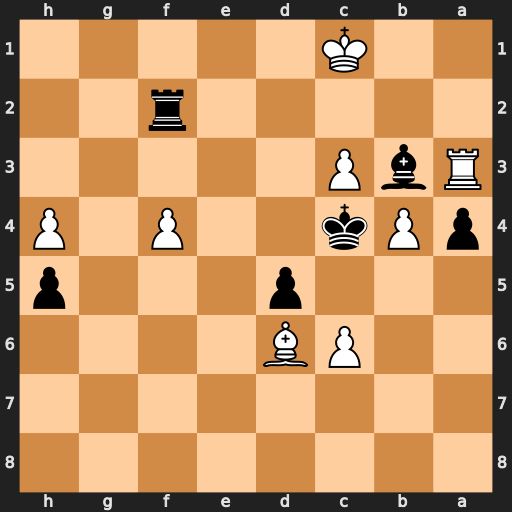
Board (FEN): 8/8/2PB4/3p3p/pPk2P1P/RbP5/5r2/2K5
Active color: b
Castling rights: -
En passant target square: -
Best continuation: Kxc3 Be5+ d4 Bxd4+ Kxd4